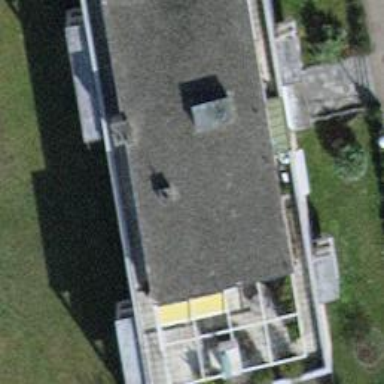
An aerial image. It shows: Balcony as part of building.